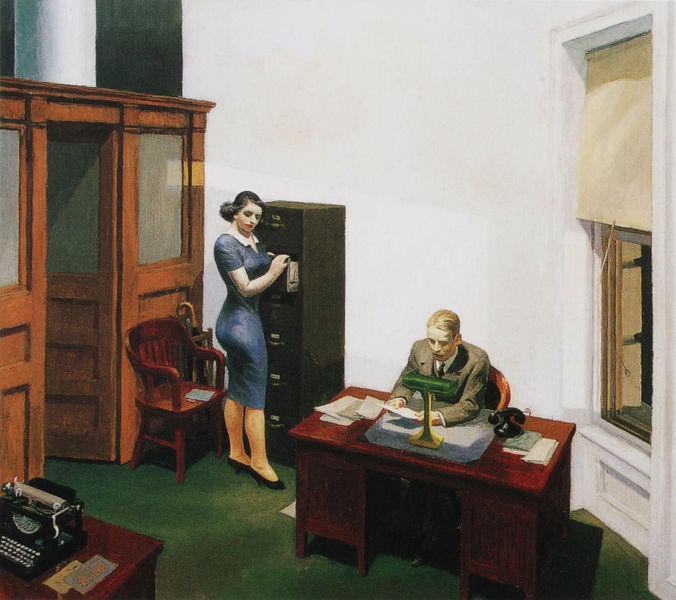
Titel: Office at Night
Künstler: Edward Hopper
Standort: Minneapolis (Minnesota)
Institution: Walker Art Center
Schlagwörter: blau, dunkel, mann, schatten, weiß, grün, sitzen, braun, fenster, frau, hell, holz, kleid, lampe, licht, raum, schwarz, stuhl, tisch, tür, zimmer, blick, schirm, beige, teppich, anzug, hemd, wand, boden, innen, arbeit, papiere, schrank, schreibtisch, hopper, arbeiten, modern, krawatte, eingang, jalousie, schuh, schreibmaschine, eiß, schreiben, pumps, büro, telefon, rollo, sekretärin, tastatur, chef, walze, schreibtische, dchreibtisch, karteischrank